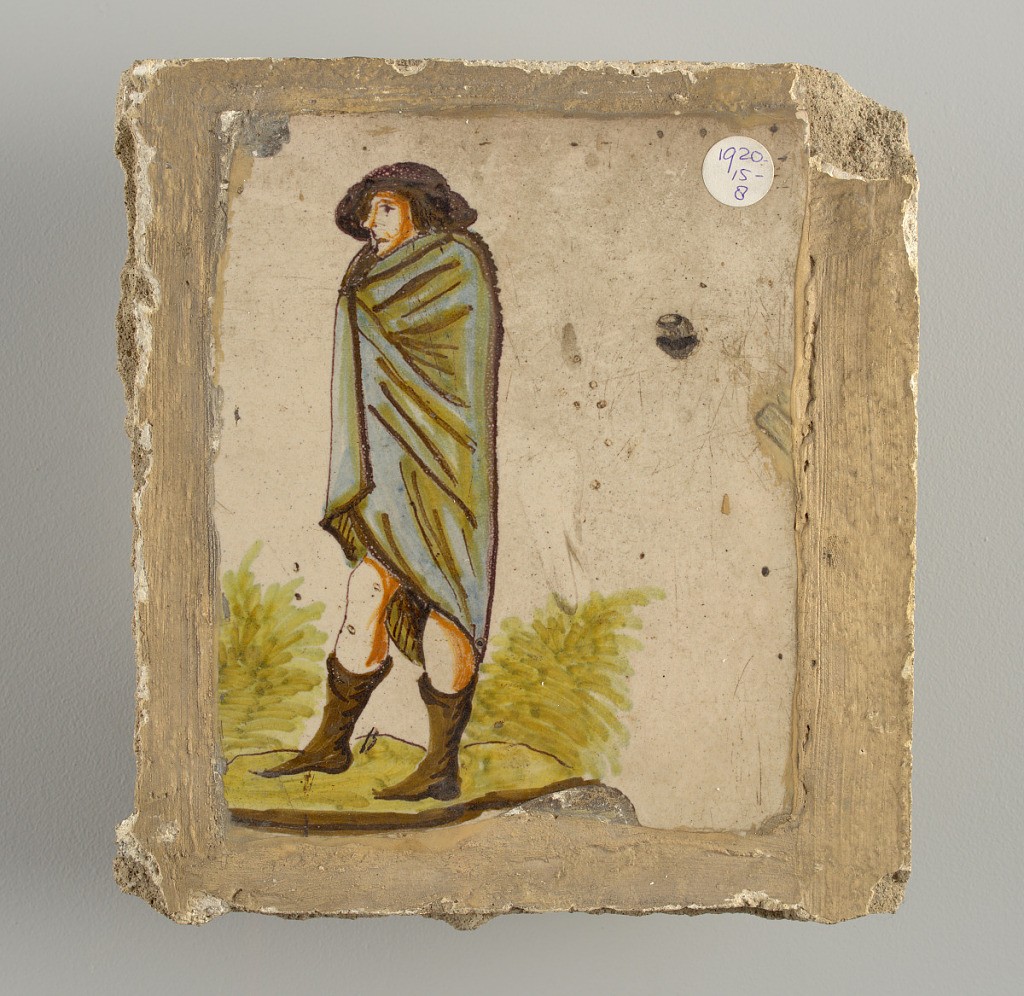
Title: Tile
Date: late 18th–early 19th century
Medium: Earthenware, glazed and high fire decorated
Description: Man standing, turned toward left, wrapped in bluish cloak and wearing black slouch hat.